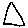
Label: triangle